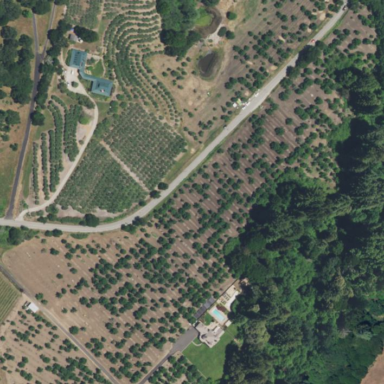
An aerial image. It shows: Orchard.